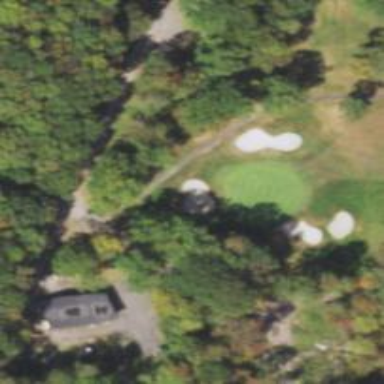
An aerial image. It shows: Golf hole.